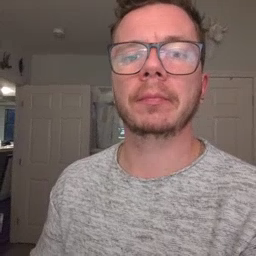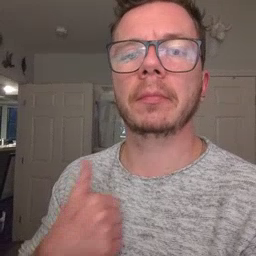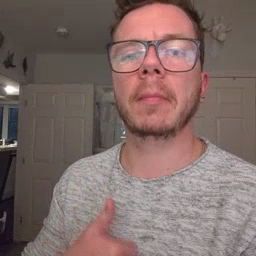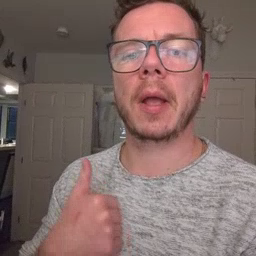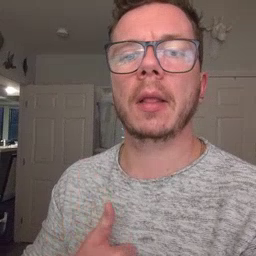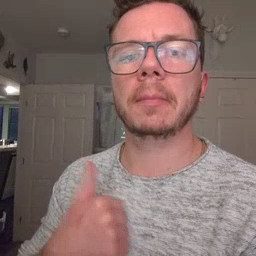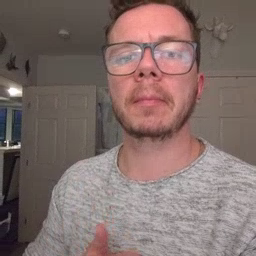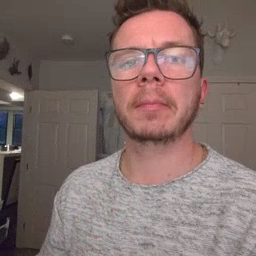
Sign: bath